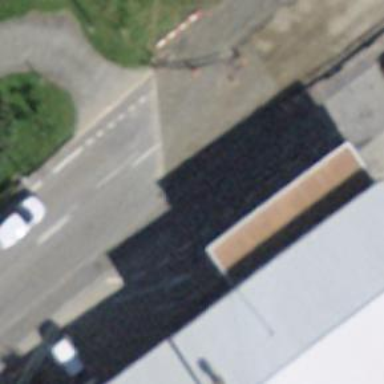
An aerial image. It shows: Fuel station.